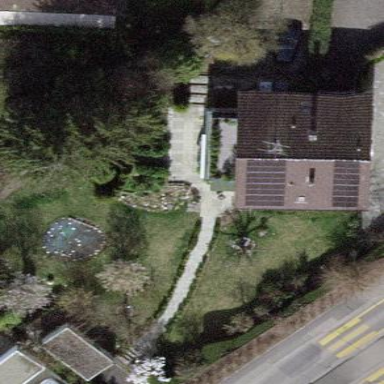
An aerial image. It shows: Garden enclosed by fence.